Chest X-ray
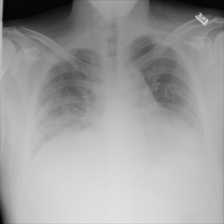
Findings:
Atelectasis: negative
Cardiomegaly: negative
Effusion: negative
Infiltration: negative
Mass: negative
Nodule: negative
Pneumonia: negative
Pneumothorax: negative
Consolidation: negative
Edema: negative
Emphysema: negative
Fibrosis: negative
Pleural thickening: negative
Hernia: negative